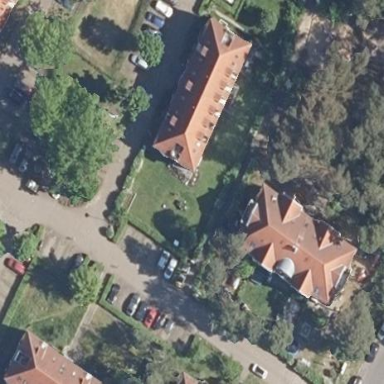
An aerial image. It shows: Residential building with white facade and hipped roof in red color.